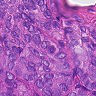
Metastatic tissue present: yes